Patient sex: M
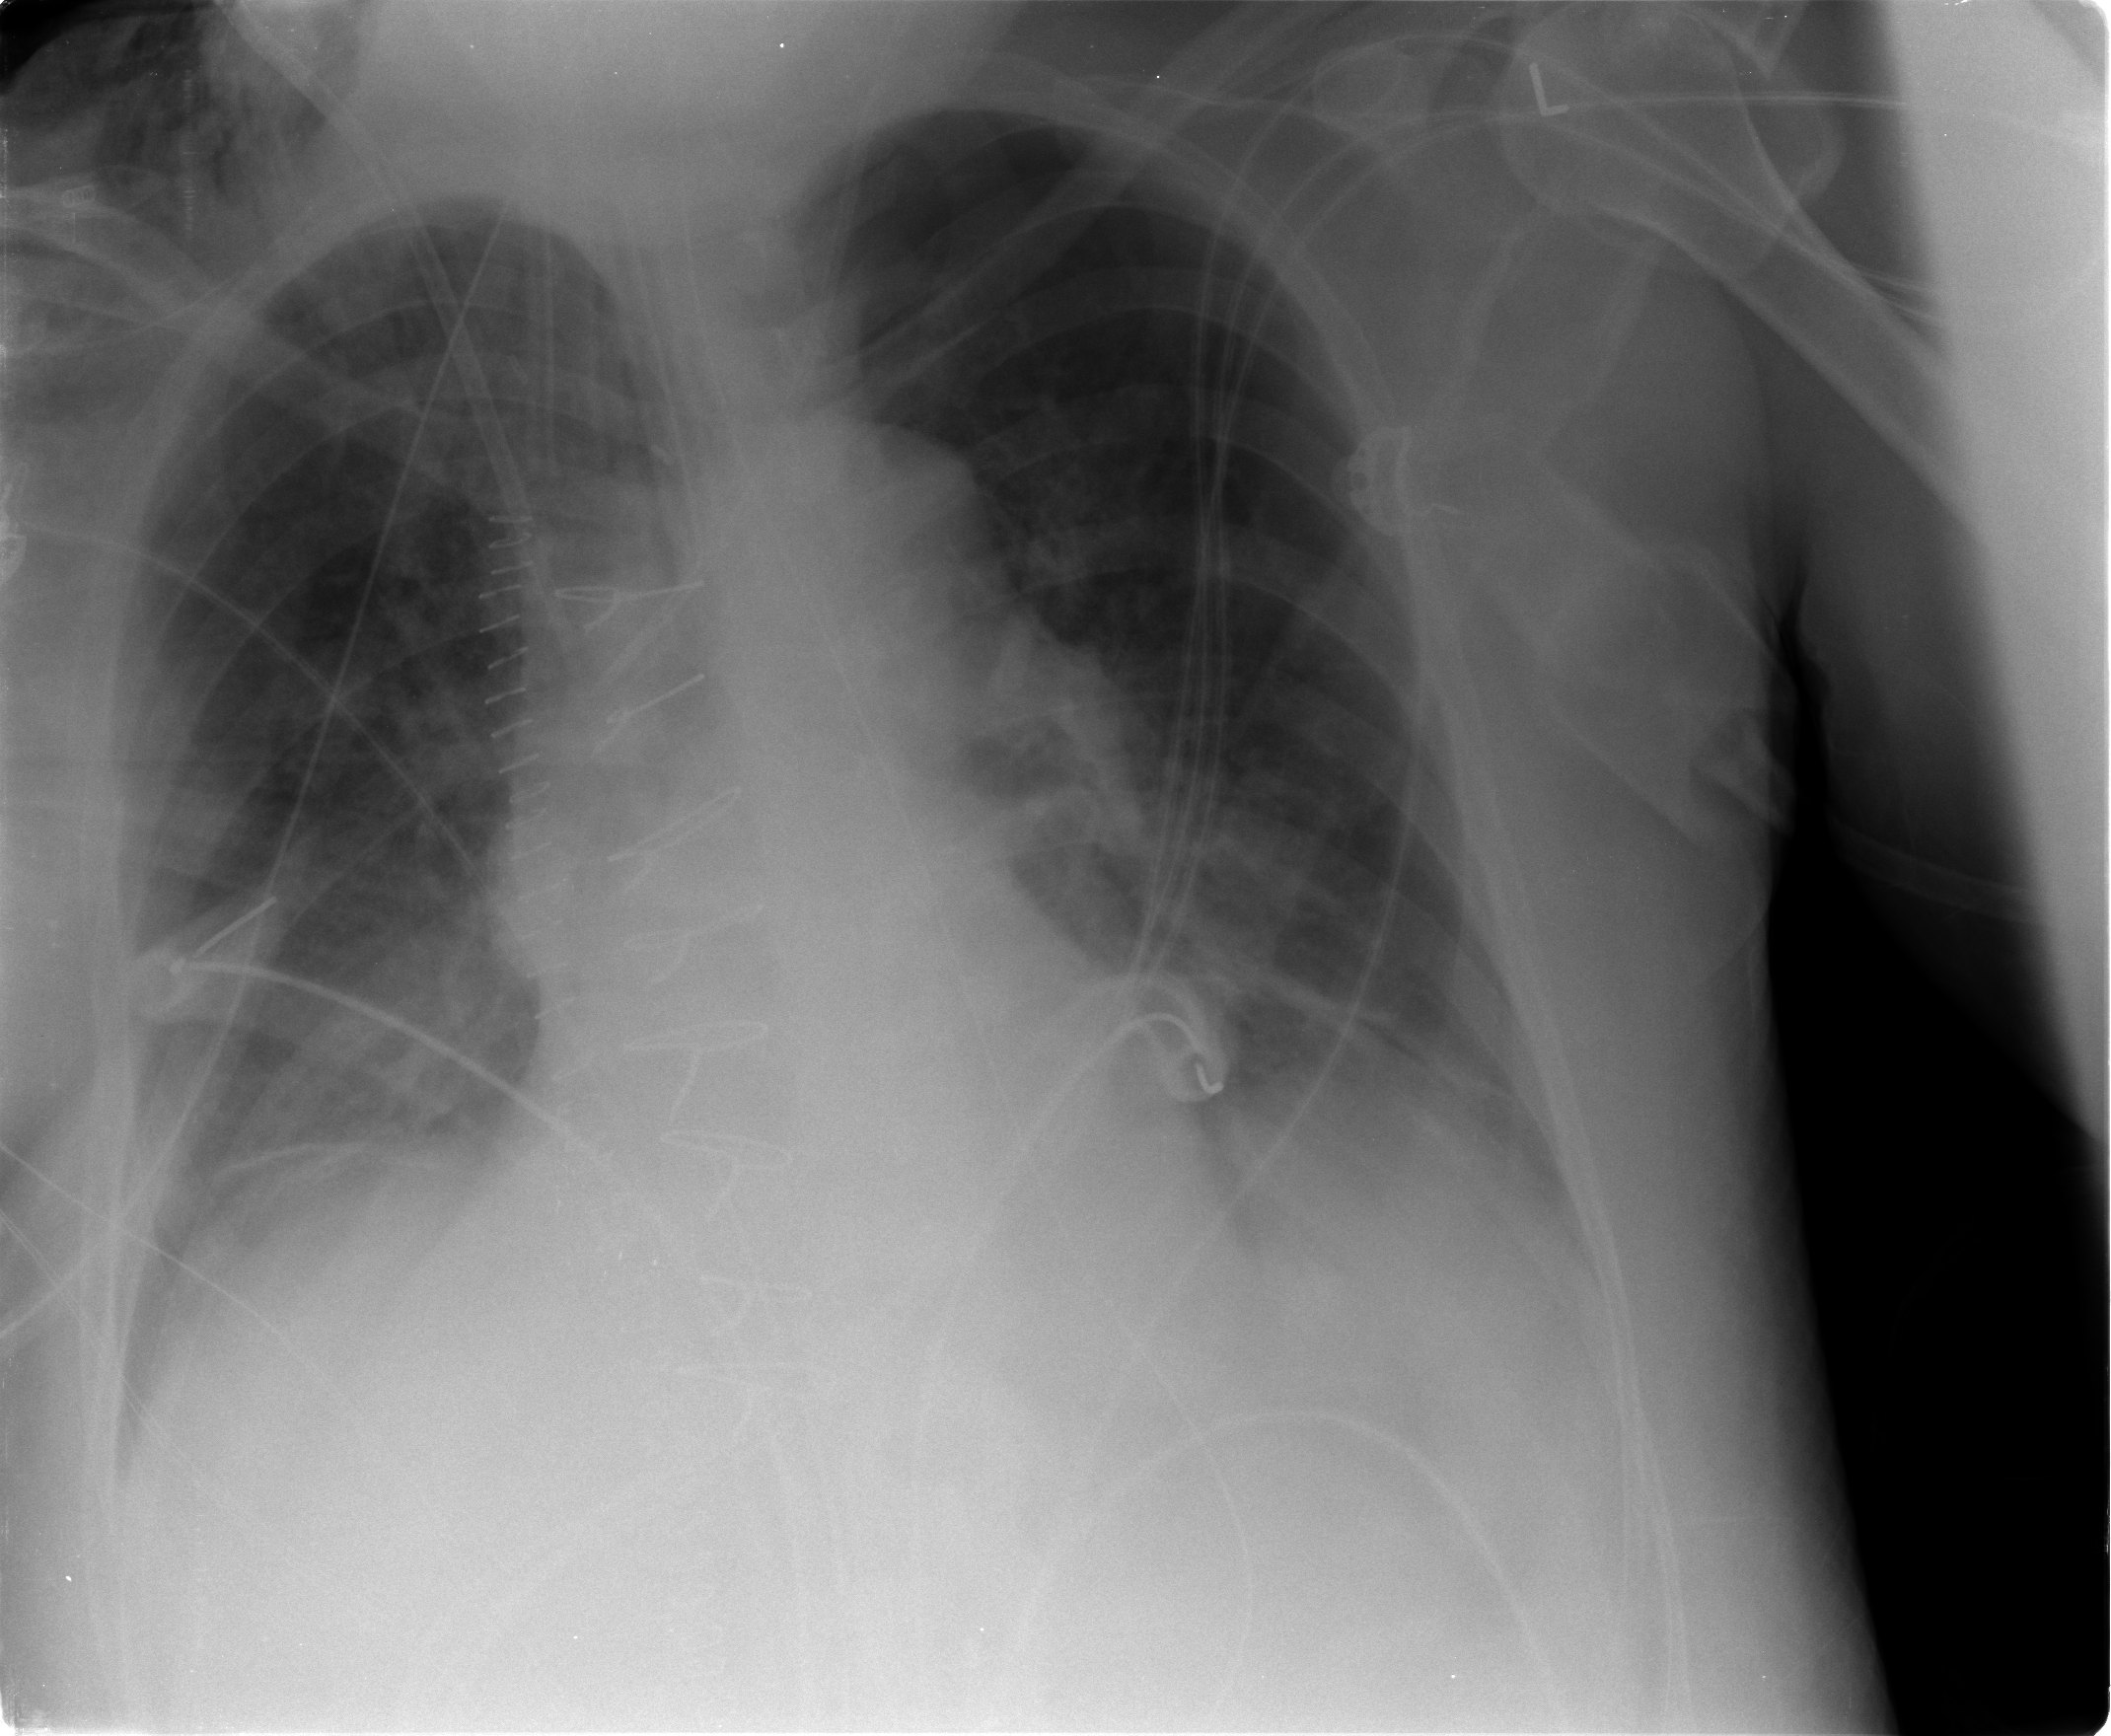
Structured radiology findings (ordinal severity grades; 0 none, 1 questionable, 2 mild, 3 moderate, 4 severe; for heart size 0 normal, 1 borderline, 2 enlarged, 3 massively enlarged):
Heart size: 0
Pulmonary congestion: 3
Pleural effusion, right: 2
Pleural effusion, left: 2
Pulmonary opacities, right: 2
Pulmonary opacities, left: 0
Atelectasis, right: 2
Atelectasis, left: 2